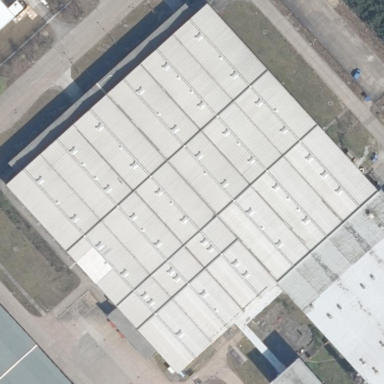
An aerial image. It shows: Industrial building with flat grey roof.